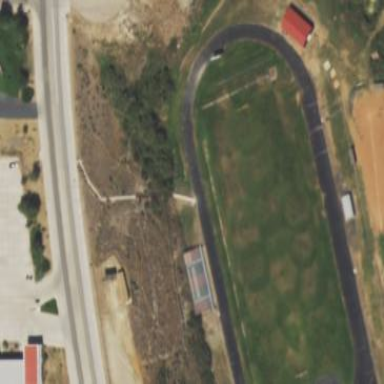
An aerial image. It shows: Track located within leisure land area.